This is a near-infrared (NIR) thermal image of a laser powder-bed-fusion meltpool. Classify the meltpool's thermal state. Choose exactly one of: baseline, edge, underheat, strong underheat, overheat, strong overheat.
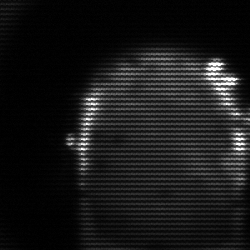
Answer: baseline